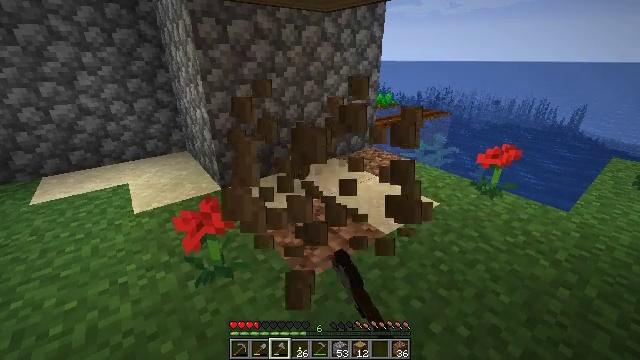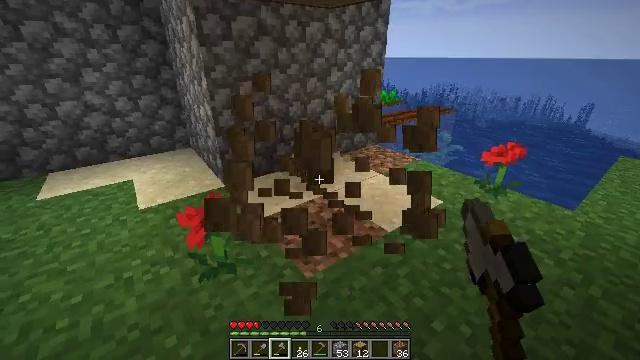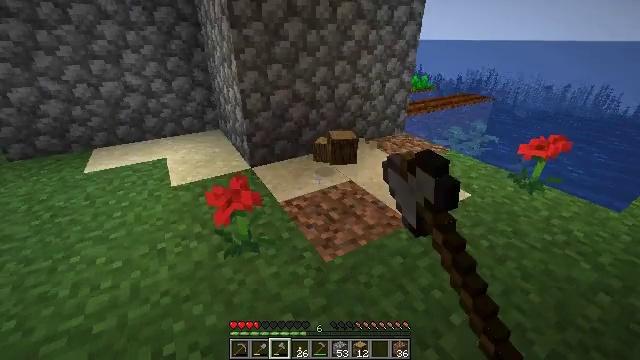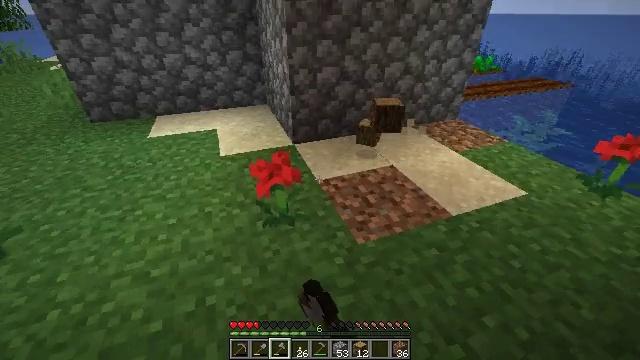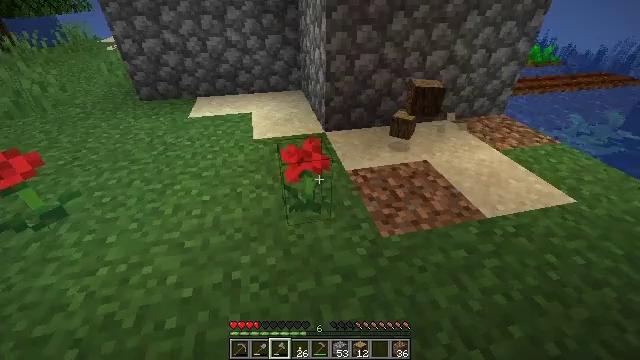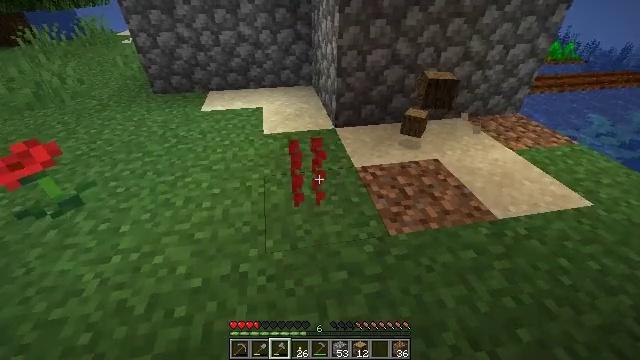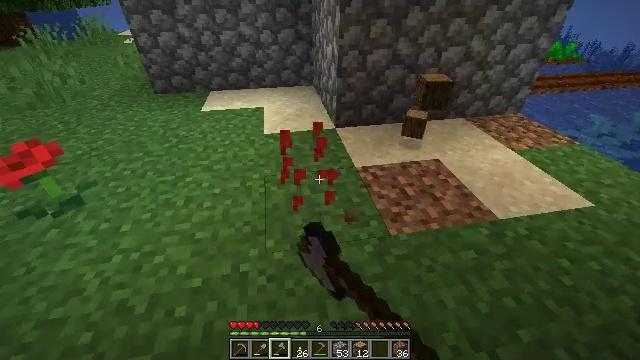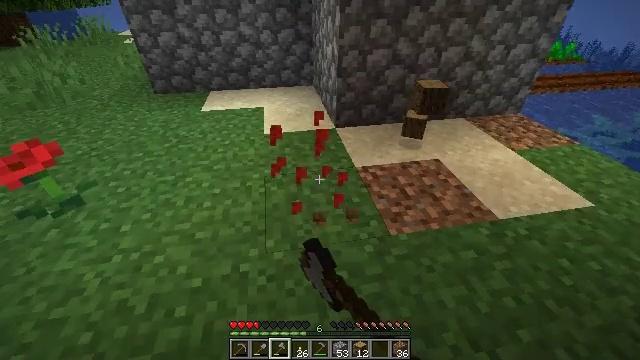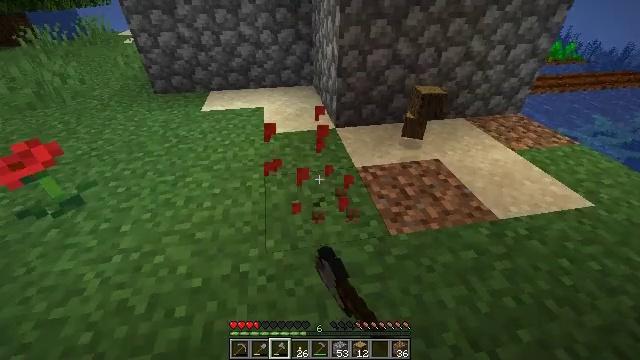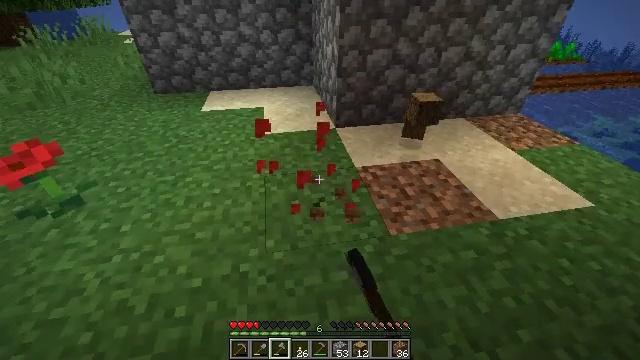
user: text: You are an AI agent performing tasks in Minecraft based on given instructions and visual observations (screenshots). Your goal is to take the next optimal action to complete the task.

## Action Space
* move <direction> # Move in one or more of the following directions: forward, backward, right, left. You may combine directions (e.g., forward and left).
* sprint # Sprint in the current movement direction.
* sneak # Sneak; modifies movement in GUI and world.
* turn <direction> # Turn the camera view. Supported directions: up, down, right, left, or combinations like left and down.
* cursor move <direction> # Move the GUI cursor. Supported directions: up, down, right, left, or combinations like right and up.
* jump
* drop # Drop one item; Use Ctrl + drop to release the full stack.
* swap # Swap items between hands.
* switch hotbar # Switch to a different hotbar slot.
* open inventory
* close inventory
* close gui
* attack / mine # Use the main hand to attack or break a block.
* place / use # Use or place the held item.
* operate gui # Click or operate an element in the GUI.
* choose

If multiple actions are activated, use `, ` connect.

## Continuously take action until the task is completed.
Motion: motion action
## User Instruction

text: Collect the poppy by clicking on it.
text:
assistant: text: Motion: attack / mine
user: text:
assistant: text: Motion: turn left and down
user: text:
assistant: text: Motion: turn left and down
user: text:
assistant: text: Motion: turn left and down
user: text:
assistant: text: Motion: turn left, attack / mine
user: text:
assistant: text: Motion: attack / mine
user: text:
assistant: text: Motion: attack / mine
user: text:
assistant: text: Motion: attack / mine
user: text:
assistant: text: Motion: attack / mine
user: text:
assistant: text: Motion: attack / mine